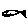
Label: fish